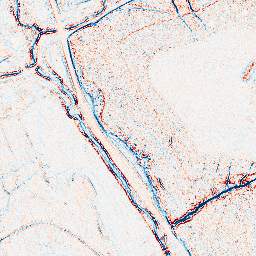
Category: edge_preserving
Decomposition family: bilateral
Decomposition parameters: d: 5
sigma_color: 100
sigma_space: 75
Upsampling method: lanczos
Upsampling parameters: scale: 4
Upsampling scale: 4